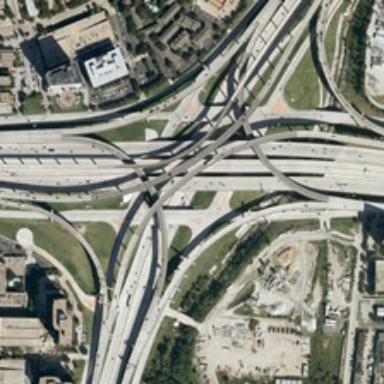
Many buildings and green trees are near a complicated viaduct .